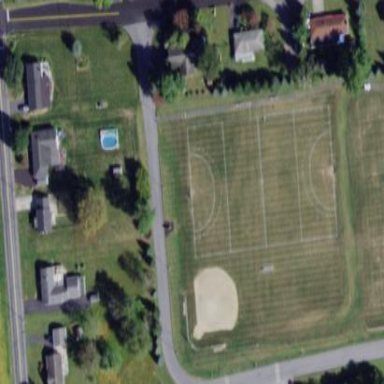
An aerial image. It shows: Field hockey pitch for leisure land sports.